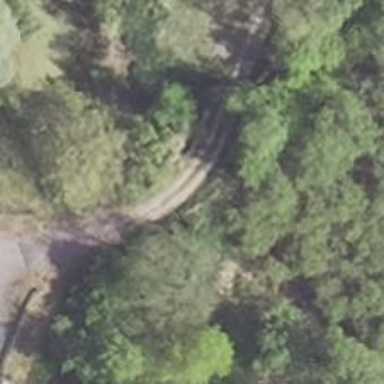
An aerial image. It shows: Track with grade3 tracktype.